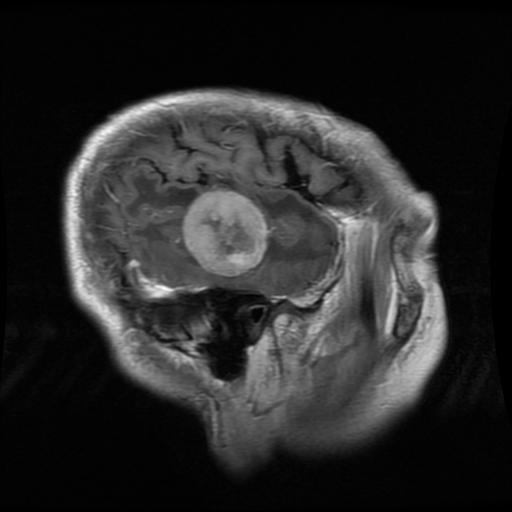
Label: meningioma